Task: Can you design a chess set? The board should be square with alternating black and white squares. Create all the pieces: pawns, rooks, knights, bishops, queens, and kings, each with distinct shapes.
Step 5555:
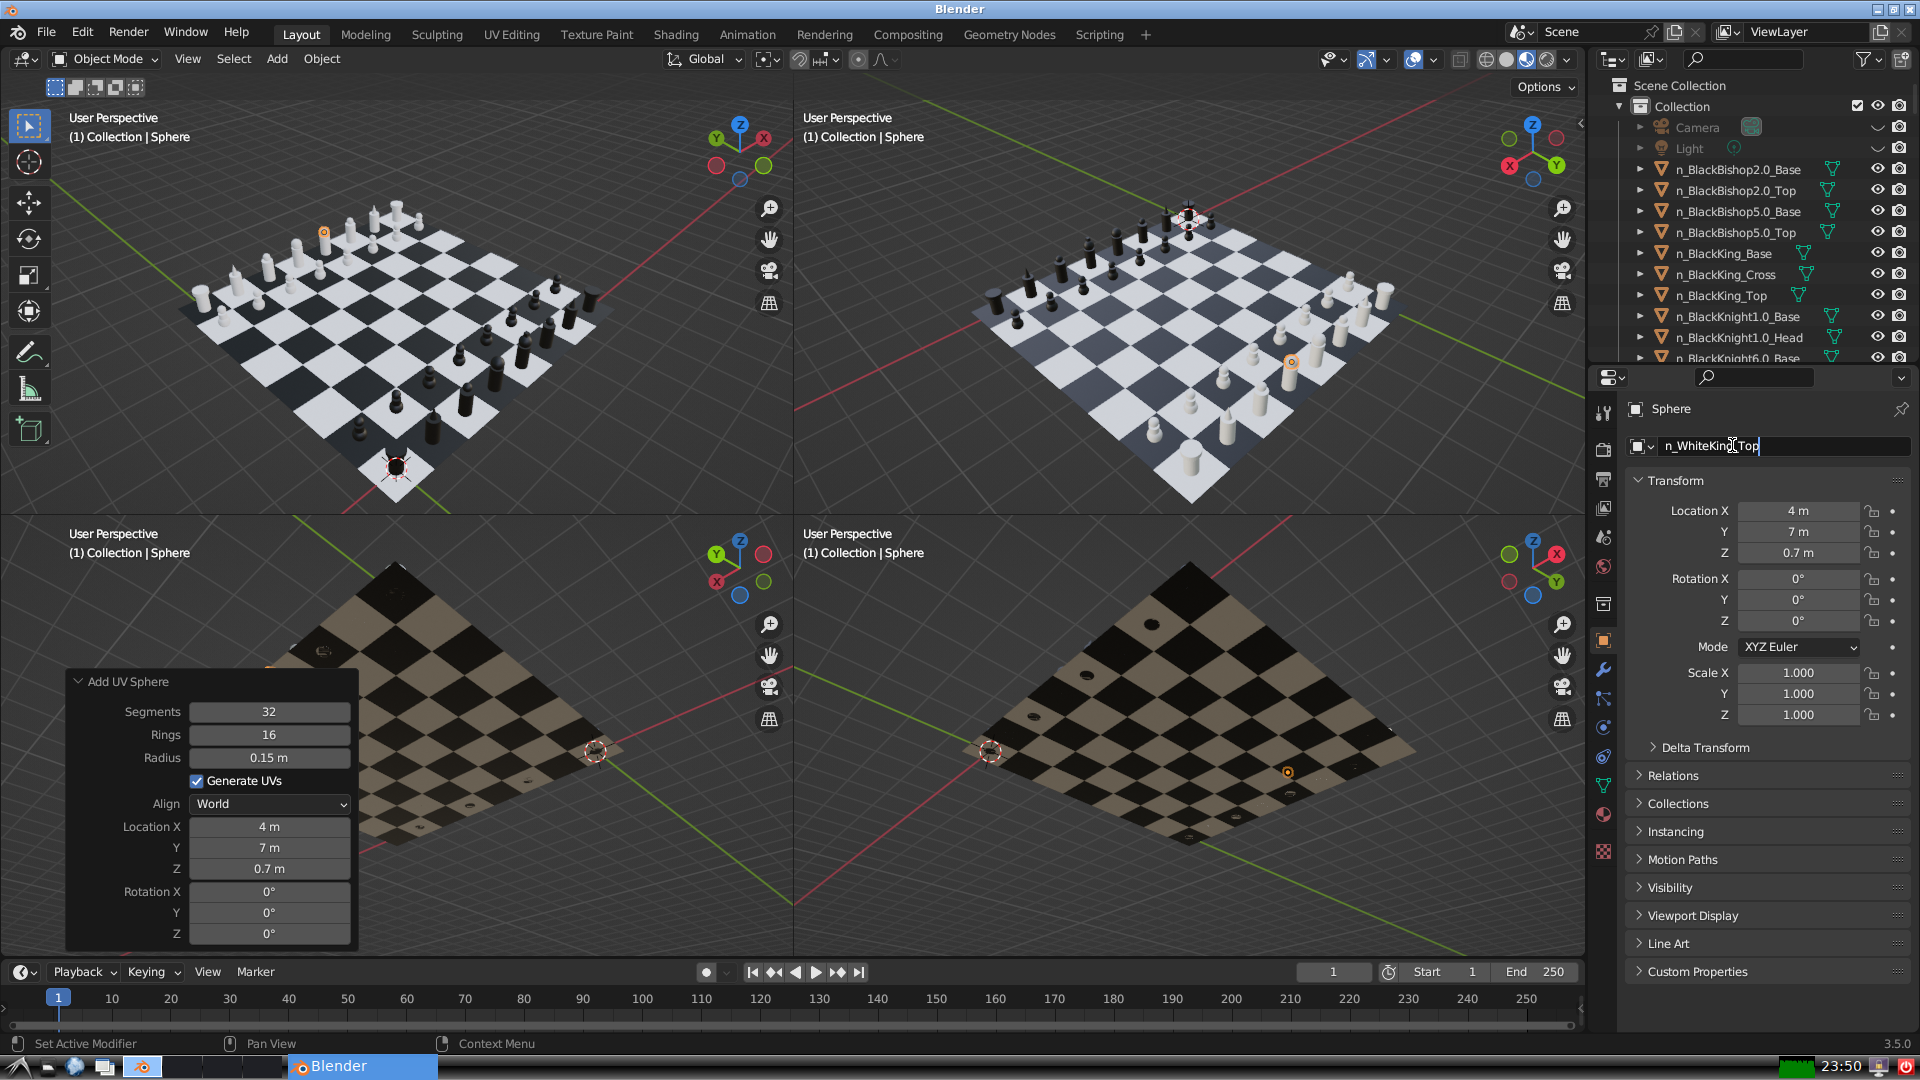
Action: {"key_press": ['Return']}